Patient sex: M
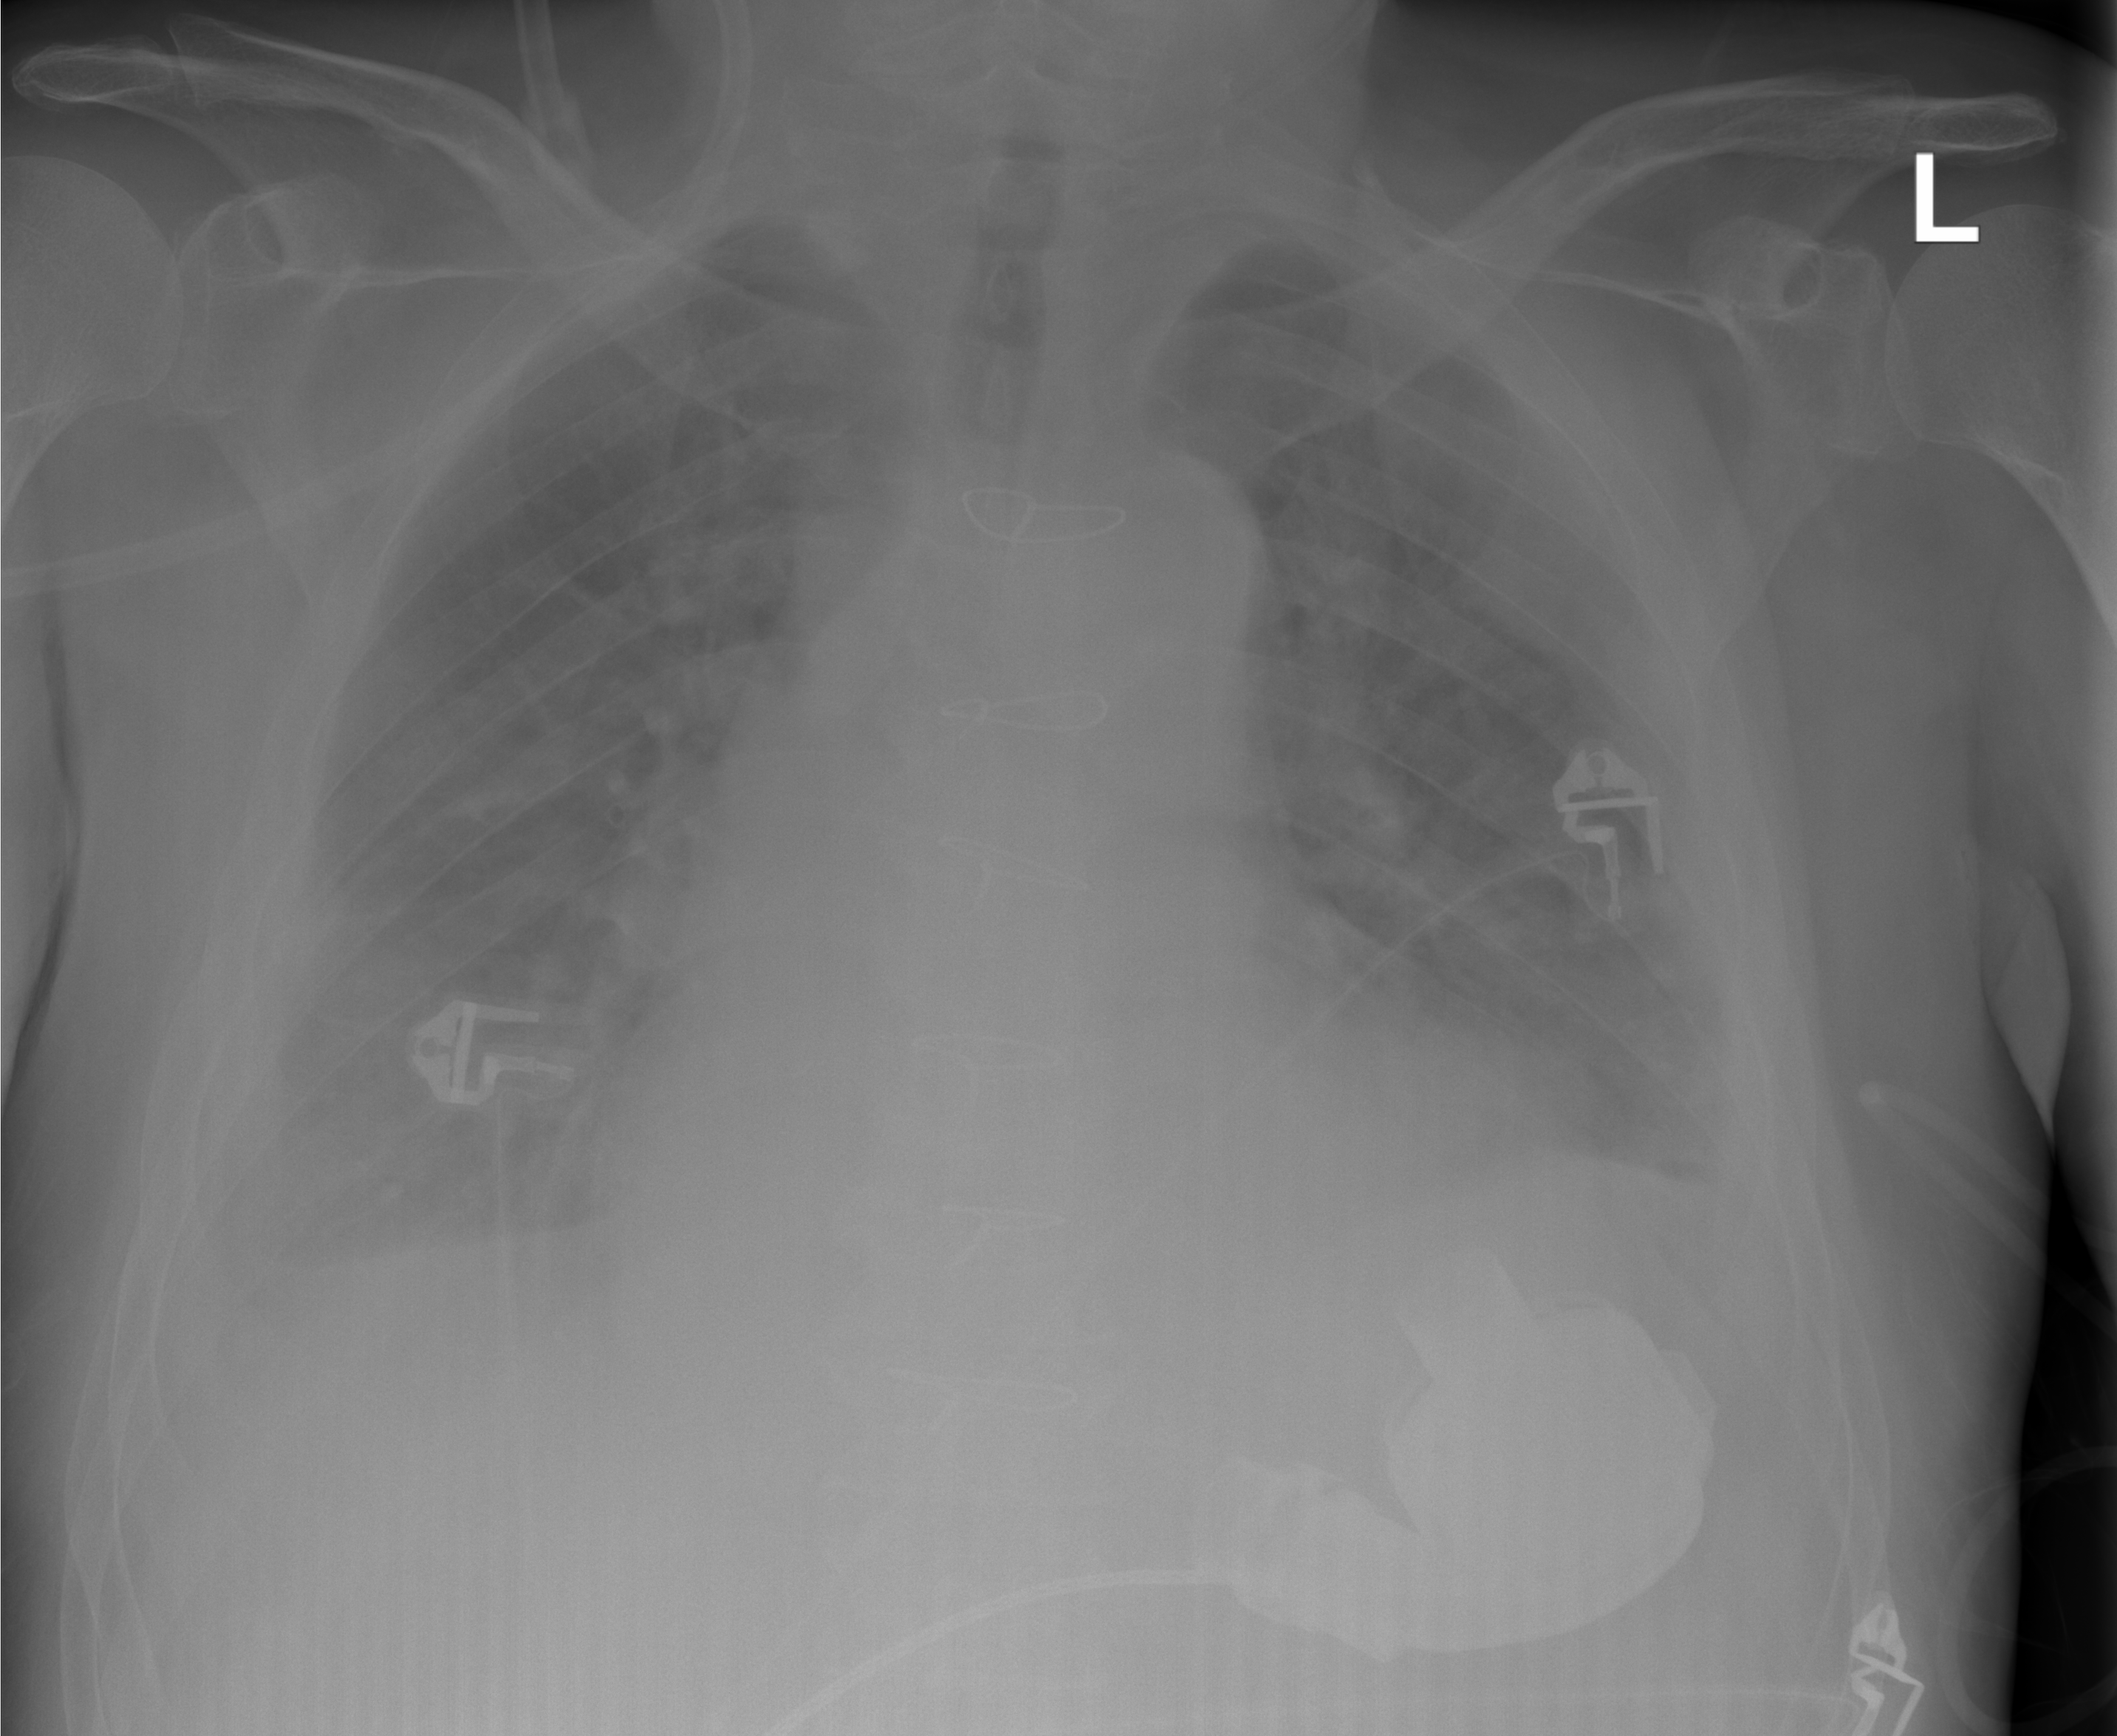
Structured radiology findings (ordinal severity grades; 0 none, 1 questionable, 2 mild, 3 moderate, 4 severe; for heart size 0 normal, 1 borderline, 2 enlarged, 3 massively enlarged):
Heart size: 3
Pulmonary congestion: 2
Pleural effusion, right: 2
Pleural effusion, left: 2
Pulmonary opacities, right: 1
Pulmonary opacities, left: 1
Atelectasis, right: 2
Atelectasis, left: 2